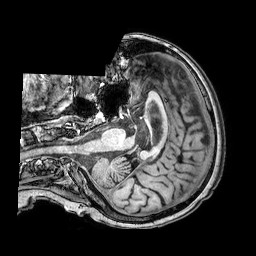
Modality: T1w
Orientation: axial
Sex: female
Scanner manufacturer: philips
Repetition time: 0.008132 s
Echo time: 0.00372 s